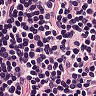
Metastatic tissue present: no